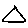
Label: triangle